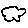
Label: cloud